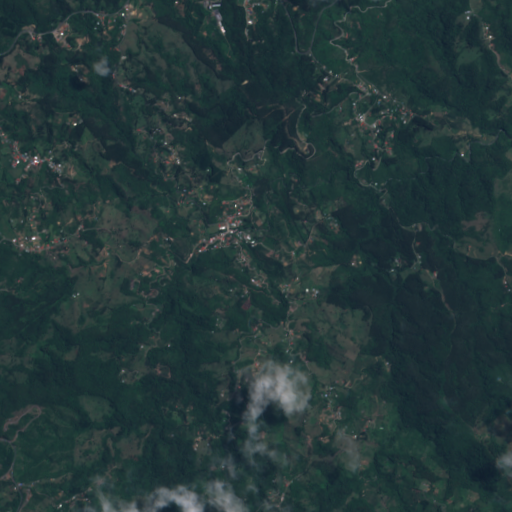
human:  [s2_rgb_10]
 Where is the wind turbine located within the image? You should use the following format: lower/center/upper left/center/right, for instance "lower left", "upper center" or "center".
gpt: The wind turbine is located in the lower left of the image.
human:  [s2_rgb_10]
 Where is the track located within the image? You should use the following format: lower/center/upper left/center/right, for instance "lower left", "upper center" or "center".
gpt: There is no track in the image.